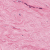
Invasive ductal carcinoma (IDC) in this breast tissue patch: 0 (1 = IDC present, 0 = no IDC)